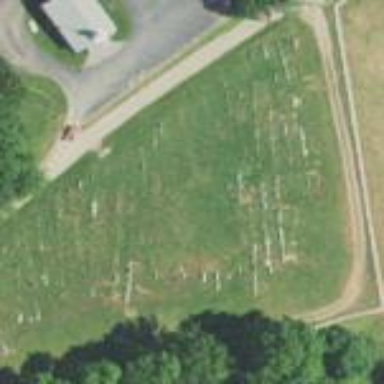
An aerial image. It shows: Cemetery.